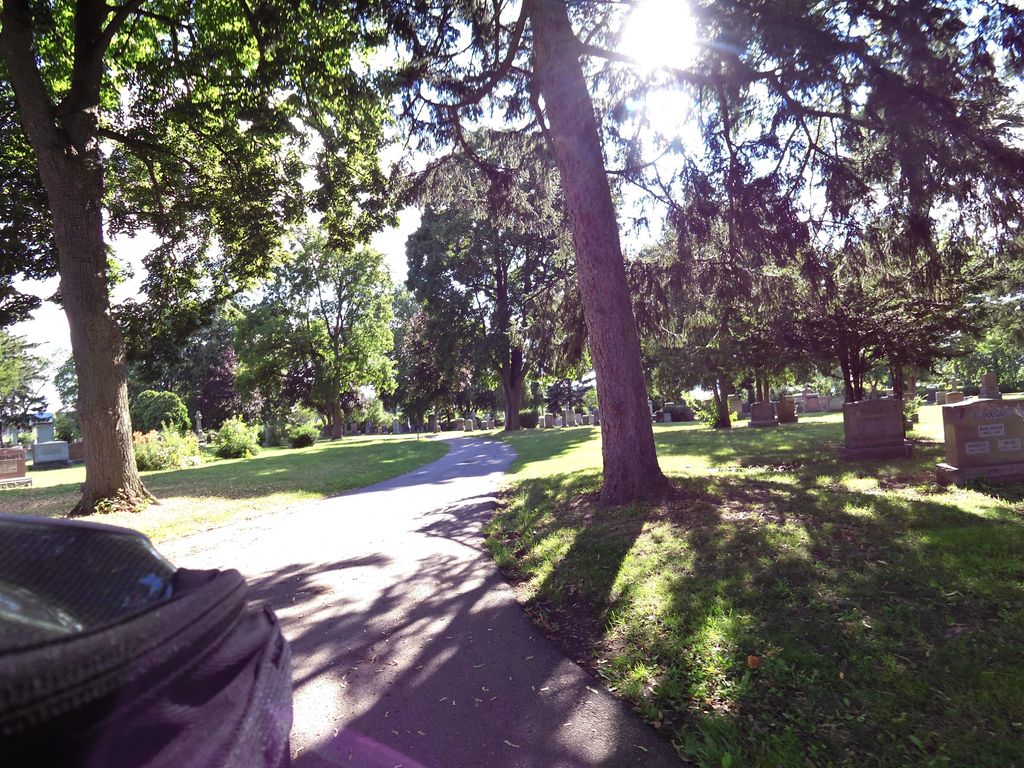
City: hamilton